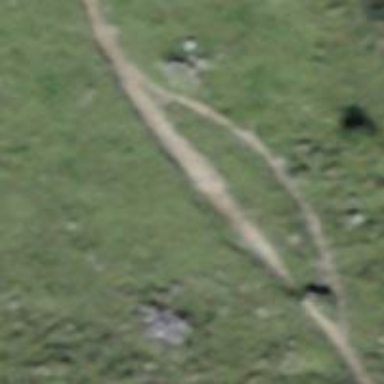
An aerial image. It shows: Ground path with excellent trail visibility.